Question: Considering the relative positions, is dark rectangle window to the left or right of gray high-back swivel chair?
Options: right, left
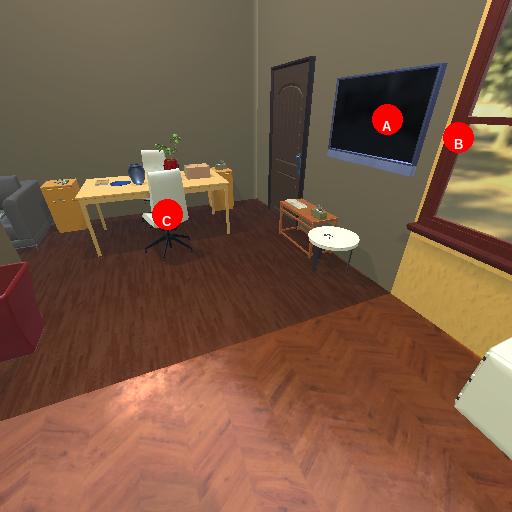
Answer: right